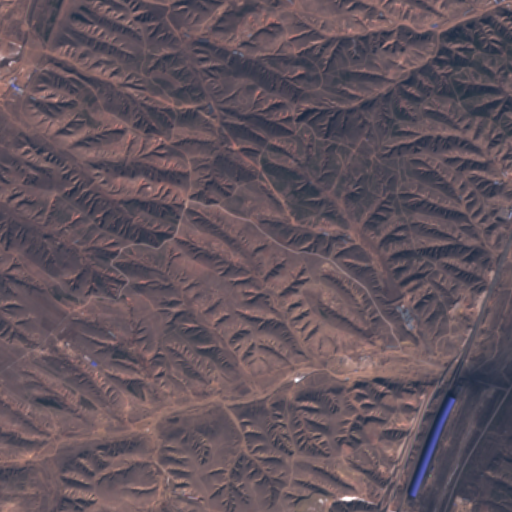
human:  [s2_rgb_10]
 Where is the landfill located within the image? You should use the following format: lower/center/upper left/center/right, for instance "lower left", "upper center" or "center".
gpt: The landfill is located in the lower right of the image.
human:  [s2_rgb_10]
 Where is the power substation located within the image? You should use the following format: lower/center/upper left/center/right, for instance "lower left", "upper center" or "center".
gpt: The power substation is located in the center right of the image.
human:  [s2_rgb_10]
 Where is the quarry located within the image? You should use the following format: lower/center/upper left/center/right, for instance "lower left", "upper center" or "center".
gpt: The quarry is located in the lower right of the image.
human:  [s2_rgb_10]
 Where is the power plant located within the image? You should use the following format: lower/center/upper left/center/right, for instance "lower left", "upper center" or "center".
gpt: There is no power plant in the image.